Here is the raw acceleration-versus-time signal recorded on a bearing housing. Determine the bearing's health state. Answer with exactly one of: normal, inner_race, outer_race, ball.
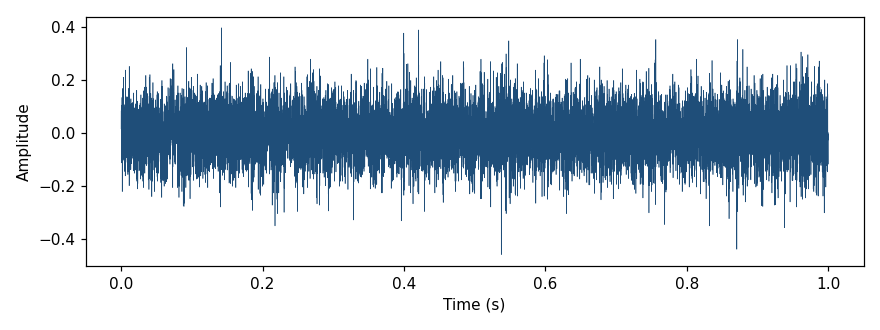
Answer: outer_race